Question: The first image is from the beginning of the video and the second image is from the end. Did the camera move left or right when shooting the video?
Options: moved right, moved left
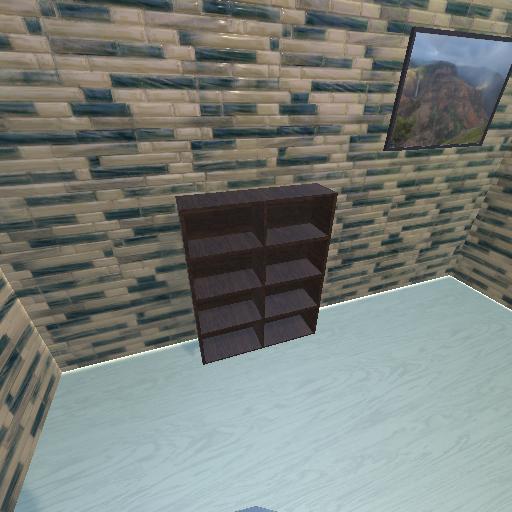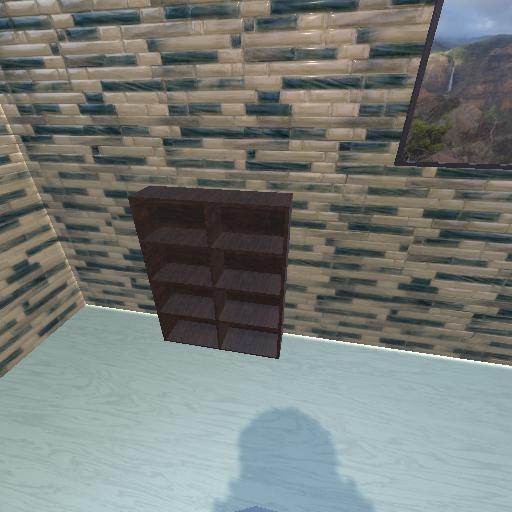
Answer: moved right